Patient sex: M
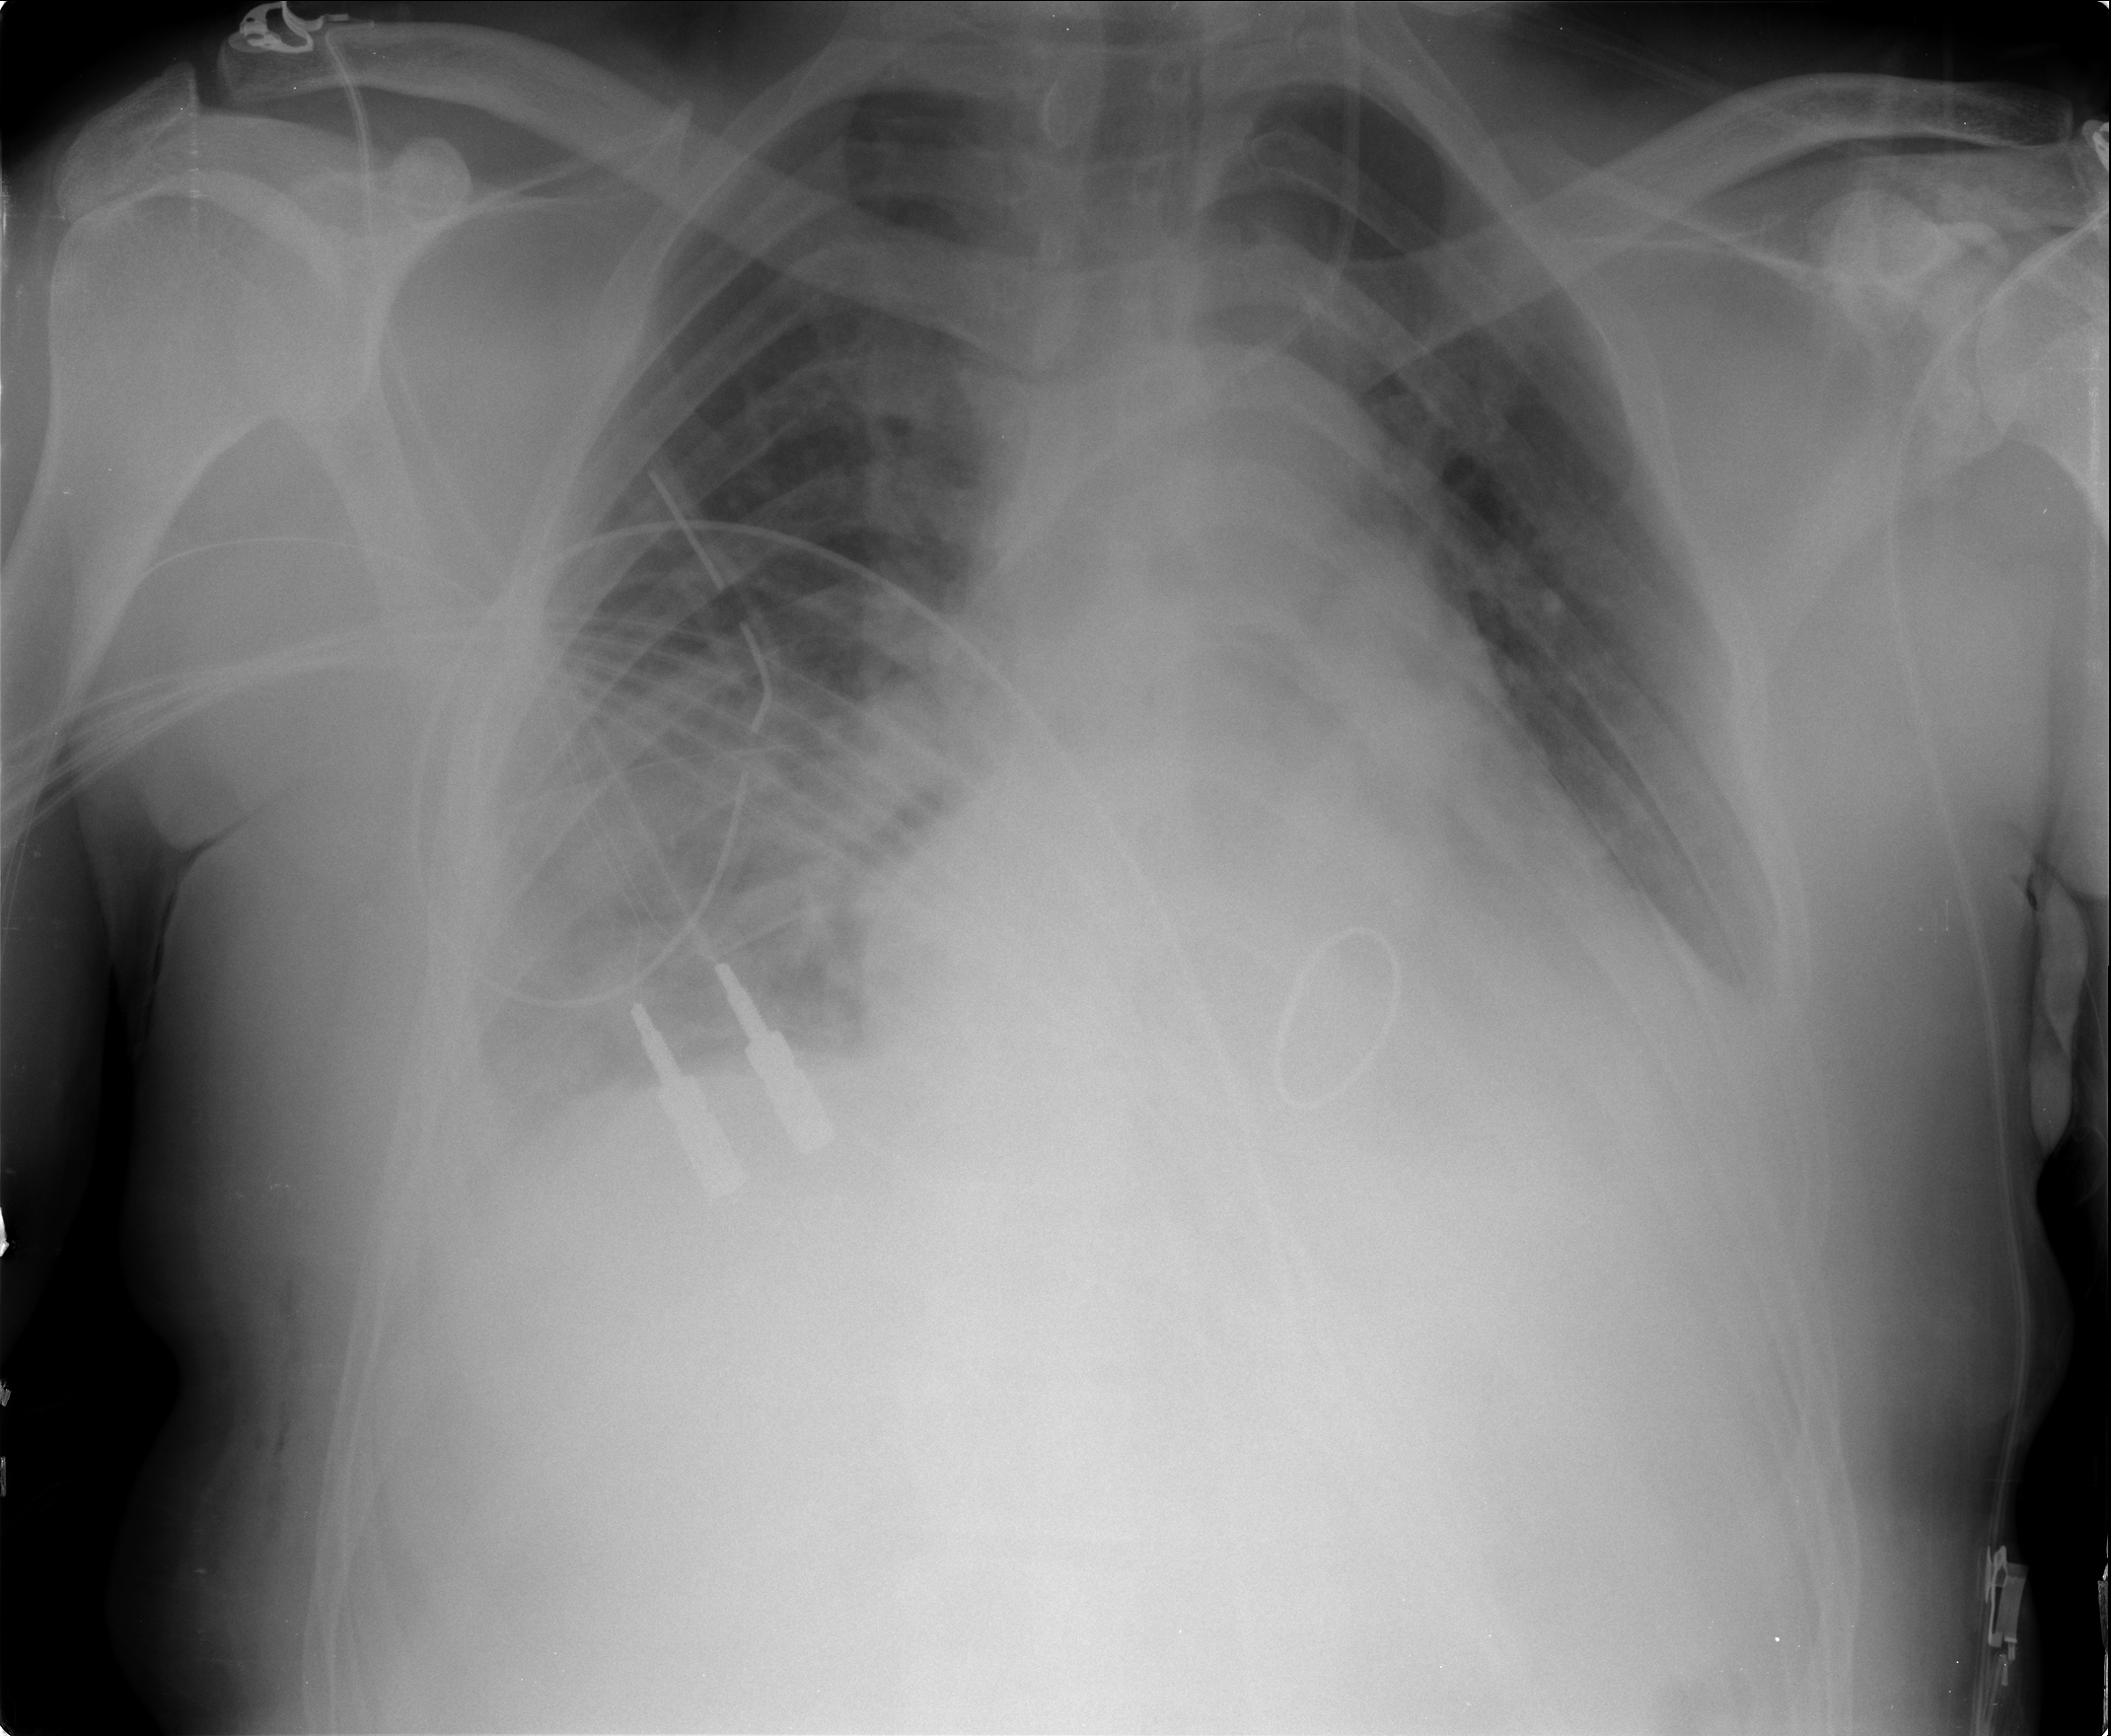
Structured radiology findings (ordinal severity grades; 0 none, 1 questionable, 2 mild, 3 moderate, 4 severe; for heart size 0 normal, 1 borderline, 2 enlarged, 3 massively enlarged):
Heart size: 2
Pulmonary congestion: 2
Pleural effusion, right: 2
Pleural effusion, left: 2
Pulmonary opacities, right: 2
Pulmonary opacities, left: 0
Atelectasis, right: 3
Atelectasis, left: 2